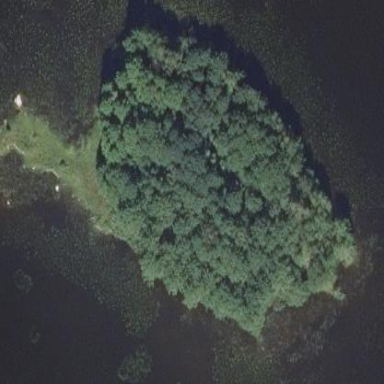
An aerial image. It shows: Islet surrounded by woodland.